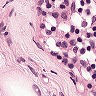
Metastatic tissue present: no